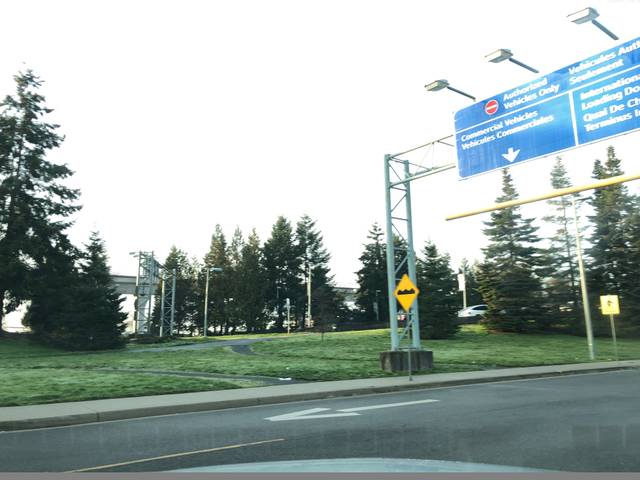
Region: Canada
Coordinates: 49.195, -123.174